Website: macys
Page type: customer-info-address
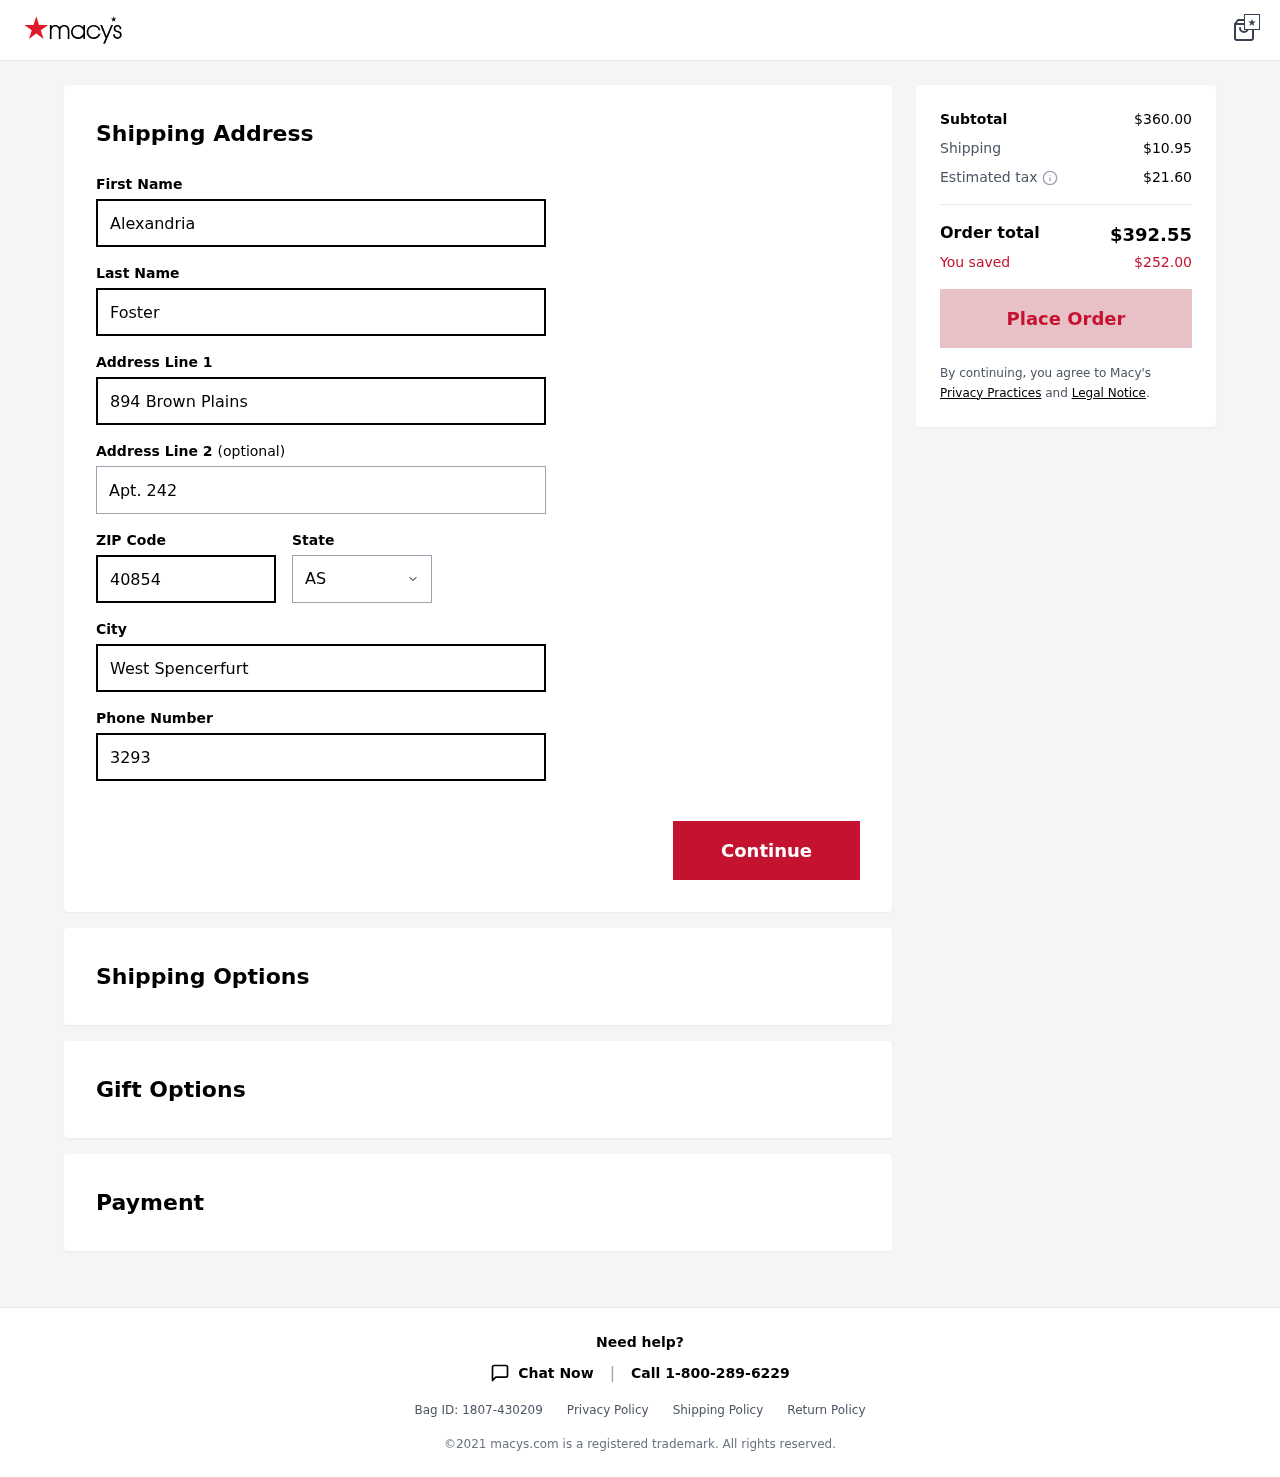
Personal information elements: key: PII_CITY
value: West Spencerfurt
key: PII_FIRSTNAME
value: Alexandria
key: PII_LASTNAME
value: Foster
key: PII_PHONE
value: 3293913547
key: PII_POSTCODE
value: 40854
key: PII_STATE
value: AS
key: PII_STREET
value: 894 Brown Plains
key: PII_STREET2
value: Apt. 242
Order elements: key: ORDER_SUBTOTAL
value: $360.00
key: ORDER_SHIPPING_COST
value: $10.95
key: ORDER_TAX
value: $21.60
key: ORDER_TOTAL
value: $392.55
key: ORDER_SAVINGS
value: $252.00